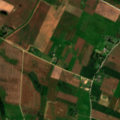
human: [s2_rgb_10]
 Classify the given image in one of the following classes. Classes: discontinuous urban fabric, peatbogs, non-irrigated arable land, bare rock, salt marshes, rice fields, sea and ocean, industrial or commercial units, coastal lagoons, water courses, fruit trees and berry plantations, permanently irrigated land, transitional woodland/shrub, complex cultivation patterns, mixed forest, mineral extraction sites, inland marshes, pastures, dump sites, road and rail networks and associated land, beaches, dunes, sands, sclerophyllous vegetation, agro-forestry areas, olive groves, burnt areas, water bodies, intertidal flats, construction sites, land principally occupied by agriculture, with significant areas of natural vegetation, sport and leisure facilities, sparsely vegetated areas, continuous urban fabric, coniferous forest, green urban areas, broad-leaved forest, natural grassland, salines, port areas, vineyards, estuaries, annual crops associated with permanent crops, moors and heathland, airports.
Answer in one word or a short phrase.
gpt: non-irrigated arable land, complex cultivation patterns